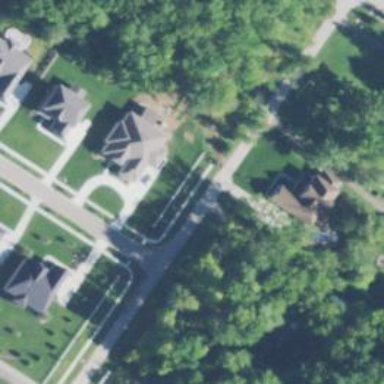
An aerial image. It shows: Residential road with asphalt surface and separate sidewalk.